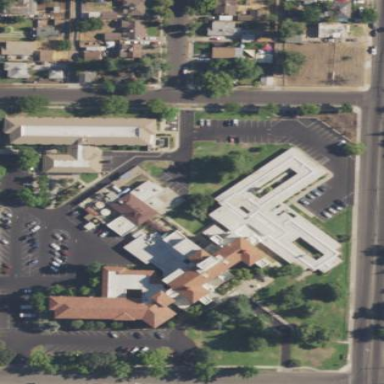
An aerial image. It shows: Nursing home.